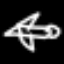
Label: airplane